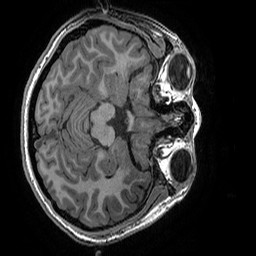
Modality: T1w
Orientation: axial
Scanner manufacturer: ge
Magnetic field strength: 3 T
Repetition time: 0.008184 s
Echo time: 0.003192 s